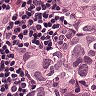
Metastatic tissue present: yes